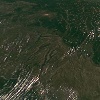
Label: land